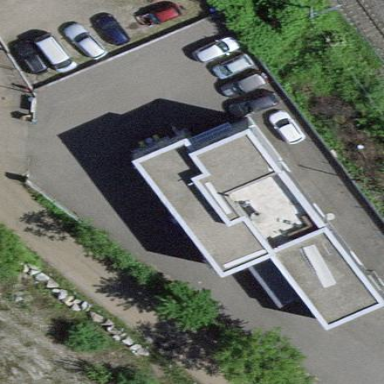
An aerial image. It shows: Building used as car repair shop.